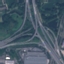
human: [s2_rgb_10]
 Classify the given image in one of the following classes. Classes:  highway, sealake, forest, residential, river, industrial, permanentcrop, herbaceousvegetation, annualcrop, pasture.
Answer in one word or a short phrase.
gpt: Highway